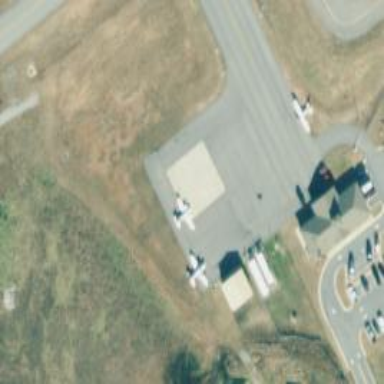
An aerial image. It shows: Apron at the airport.